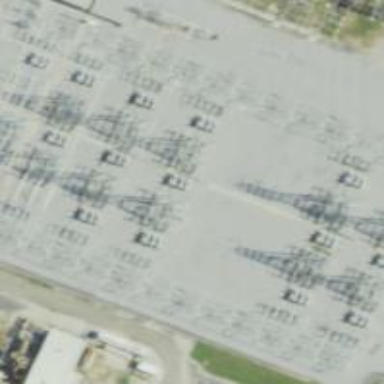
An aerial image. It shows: Switch used for power control.